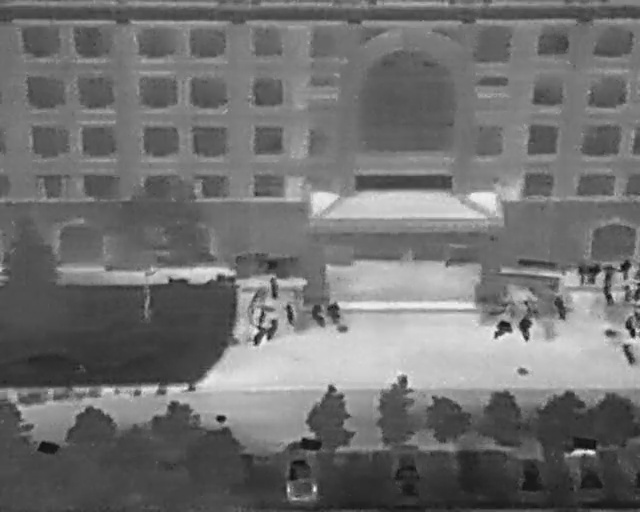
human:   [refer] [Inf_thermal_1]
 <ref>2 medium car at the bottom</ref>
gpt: <box>[[41, 88, 51, 95, 175], [58, 88, 67, 95, 175]]</box>

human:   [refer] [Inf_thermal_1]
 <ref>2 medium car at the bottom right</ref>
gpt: <box>[[78, 89, 87, 95, 2], [87, 88, 95, 95, 176]]</box>

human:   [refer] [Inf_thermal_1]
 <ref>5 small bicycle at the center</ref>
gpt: <box>[[40, 55, 44, 57, 175], [43, 60, 47, 62, 172], [39, 61, 42, 62, 8], [40, 63, 44, 65, 20], [38, 64, 42, 66, 25]]</box>

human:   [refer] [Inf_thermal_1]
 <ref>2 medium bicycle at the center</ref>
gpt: <box>[[47, 60, 51, 63, 163], [50, 59, 54, 62, 173]]</box>

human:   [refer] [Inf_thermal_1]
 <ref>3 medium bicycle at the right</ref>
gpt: <box>[[76, 62, 79, 66, 165], [79, 62, 83, 65, 2], [93, 52, 97, 55, 2]]</box>

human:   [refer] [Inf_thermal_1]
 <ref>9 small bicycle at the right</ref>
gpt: <box>[[85, 59, 89, 61, 166], [89, 52, 92, 54, 176], [91, 52, 94, 54, 20], [96, 51, 99, 53, 2], [93, 57, 96, 59, 163], [96, 56, 99, 57, 2], [98, 56, 101, 57, 2], [96, 62, 100, 64, 167], [96, 68, 99, 69, 163]]</box>